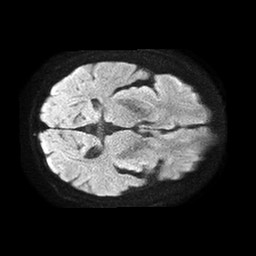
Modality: TRACE
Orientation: axial
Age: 68
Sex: female
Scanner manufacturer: philips
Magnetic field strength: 1.5 T
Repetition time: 4.6 s
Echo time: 0.08528 s